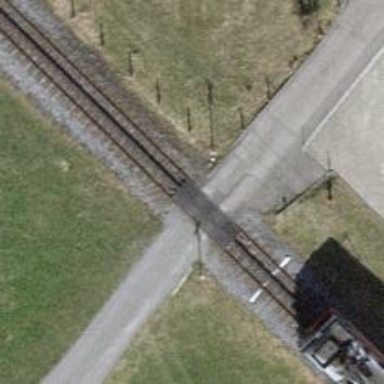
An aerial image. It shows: Level crossing with saltire marking.